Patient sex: M
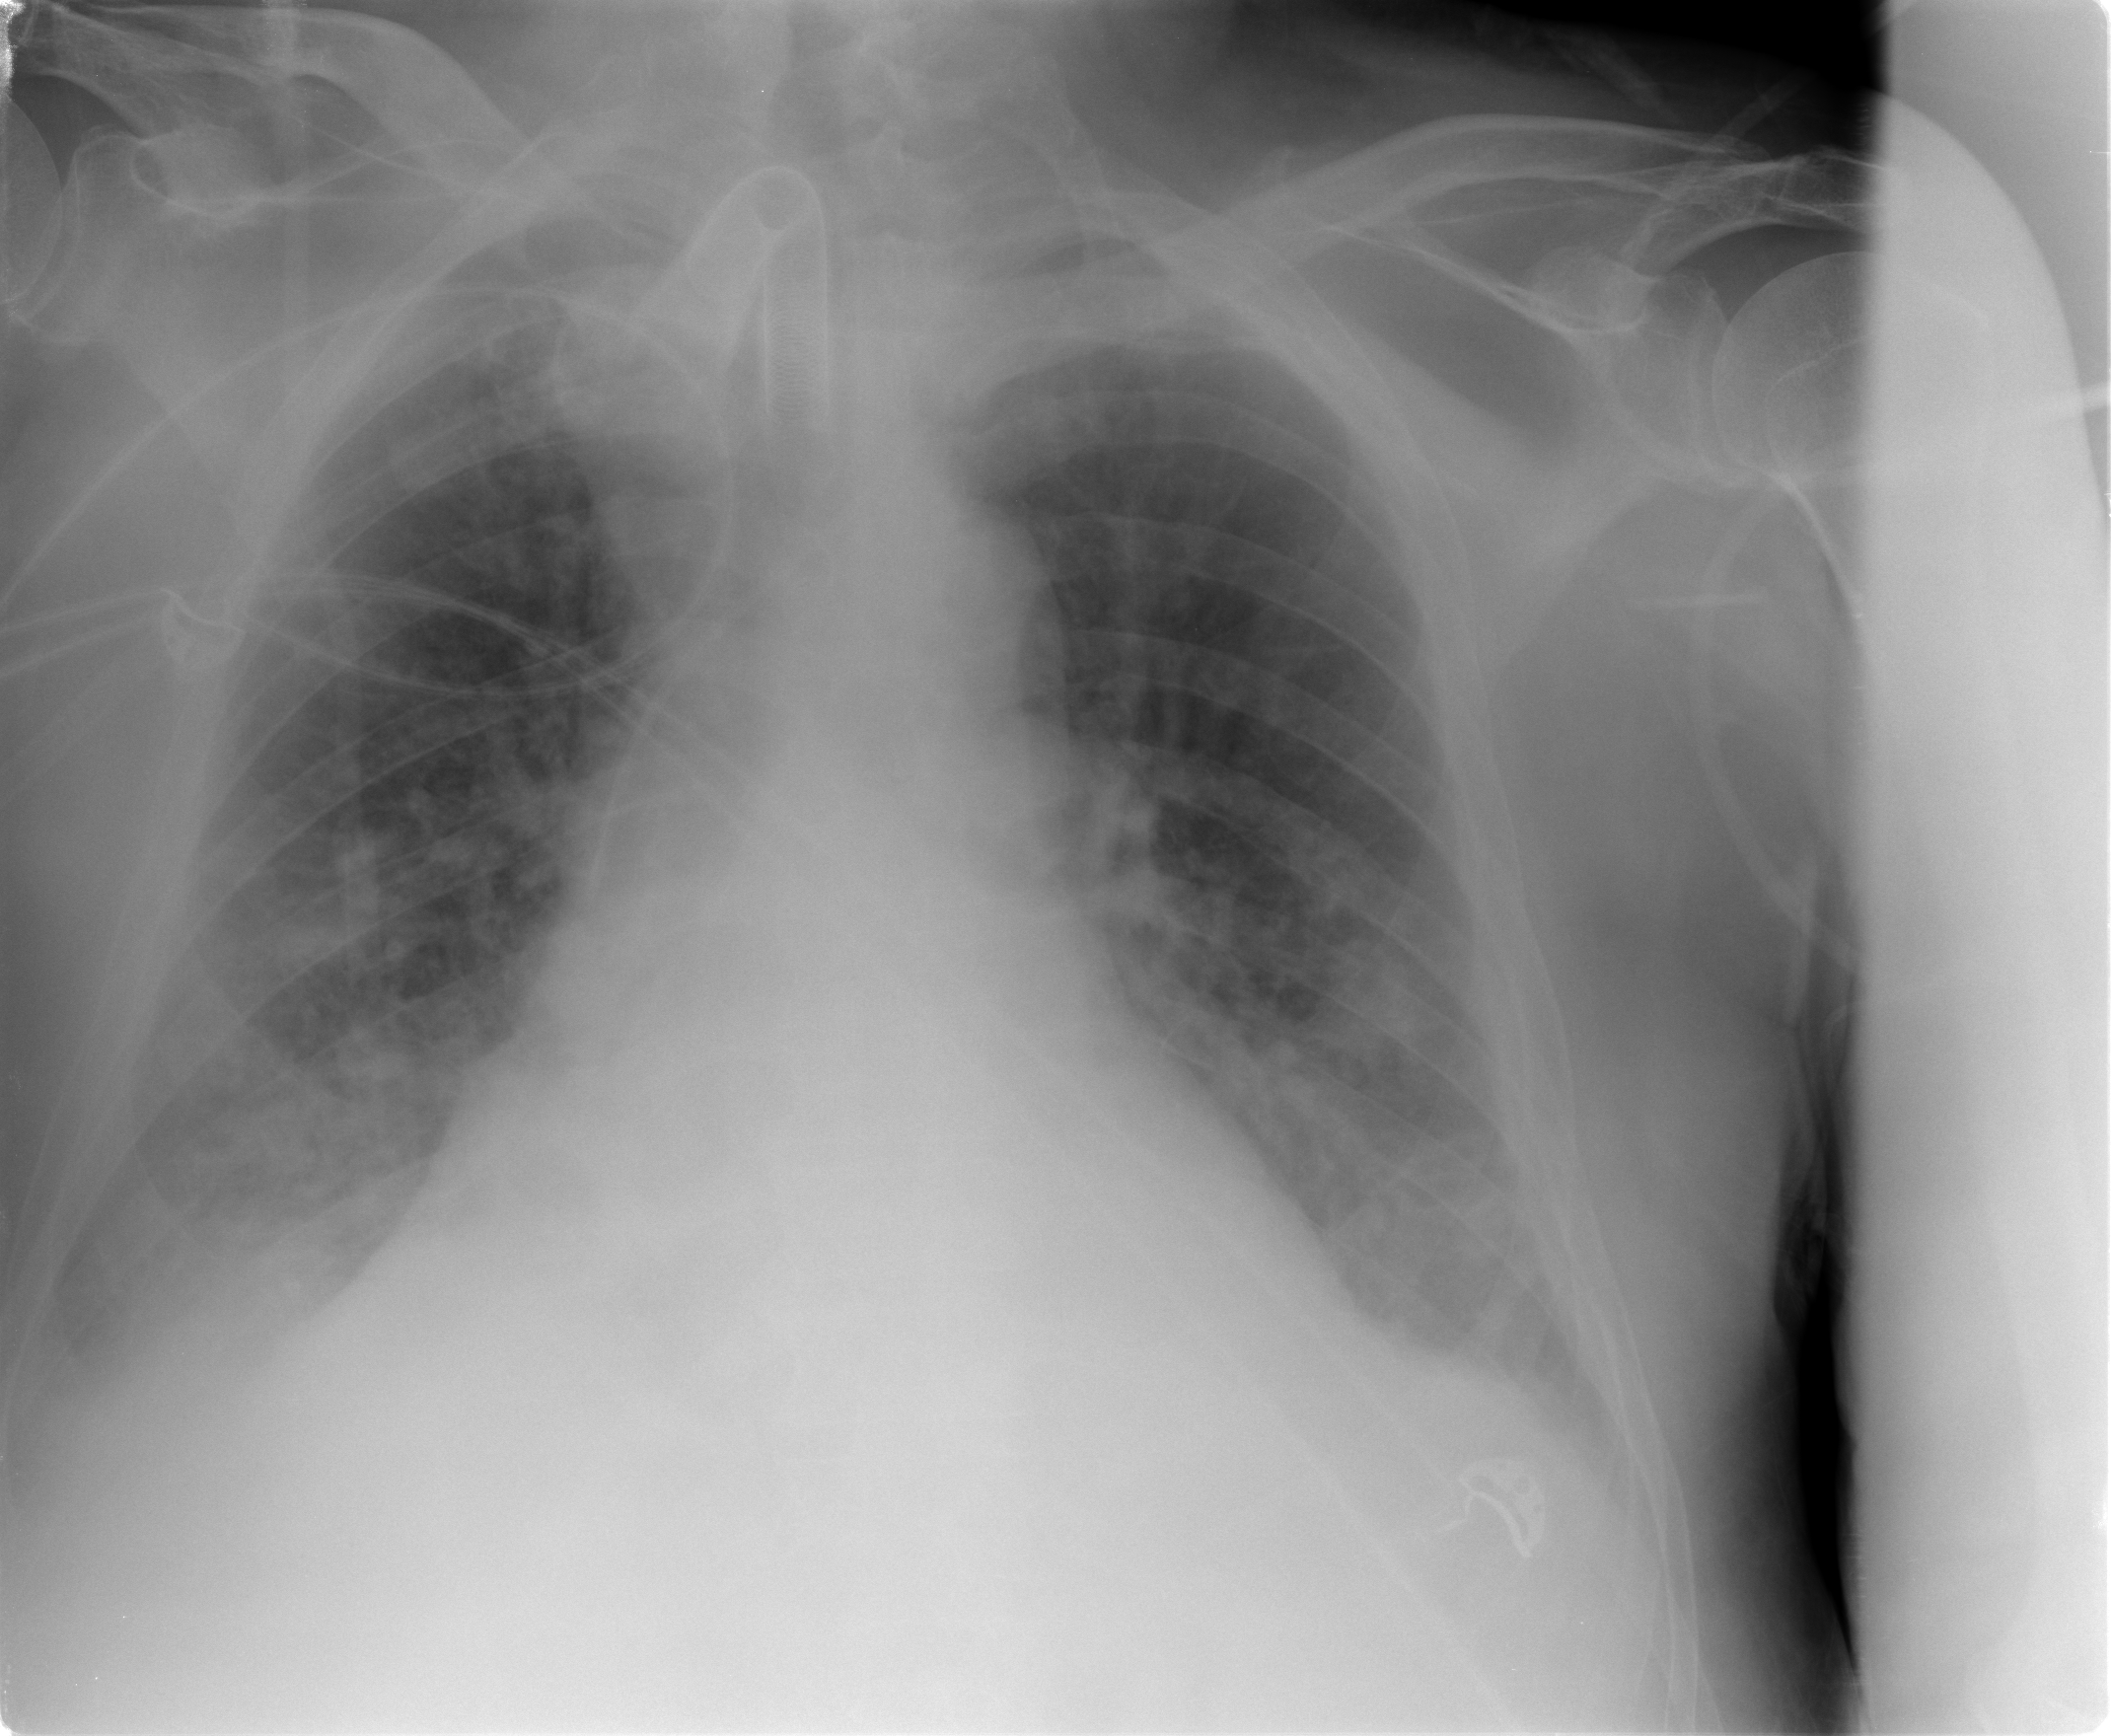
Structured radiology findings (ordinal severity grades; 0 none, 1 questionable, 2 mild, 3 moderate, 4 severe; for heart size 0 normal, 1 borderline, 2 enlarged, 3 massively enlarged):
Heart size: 2
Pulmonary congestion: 3
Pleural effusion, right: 3
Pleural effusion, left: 2
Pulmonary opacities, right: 3
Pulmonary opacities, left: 3
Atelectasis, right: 2
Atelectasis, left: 2